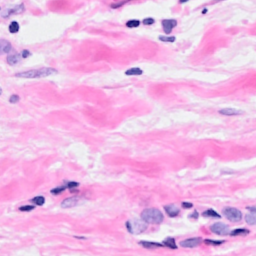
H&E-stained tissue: Breast